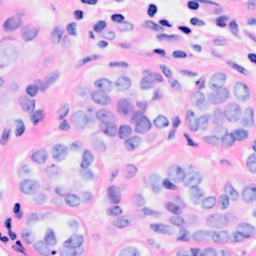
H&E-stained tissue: Breast